【题型】解答题　【知识点】平面几何　【难度】easy
如图，$I$ 是 $\triangle ABC$ 内一点，$AI$ 的延长线交 $\triangle ABC$ 的外接圆于点 $D$。若 $DB = DI$，$\widehat{CD} = \widehat{BD}$。求证：$I$ 为 $\triangle ABC$ 的内心。

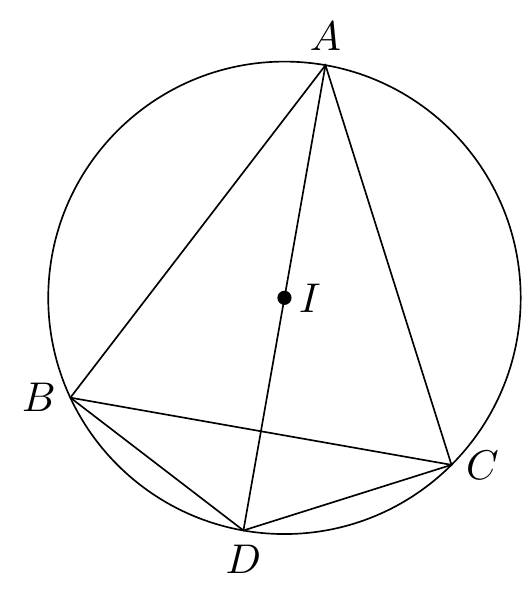
【解答】
证明：$\because \widehat{CD} = \widehat{BD}$，

$\therefore \angle DBC = \angle BAD$，$\angle BAD = \angle CAD$，即 $AD$ 平分 $\angle BAC$。

如图，连接 $BI$，

$\because DB = DI$，

$\therefore \angle IBD = \angle BID$。

$\because \angle BID$ 是 $\triangle ABI$ 的一个外角，

$\therefore \angle BID = \angle BAD + \angle ABI$，

$\therefore \angle IBD = \angle DBC + \angle CBI$，

$\therefore \angle ABI = \angle CBI$，即 $BI$ 平分 $\angle ABC$，

$\therefore I$ 为 $\triangle ABC$ 的内心。
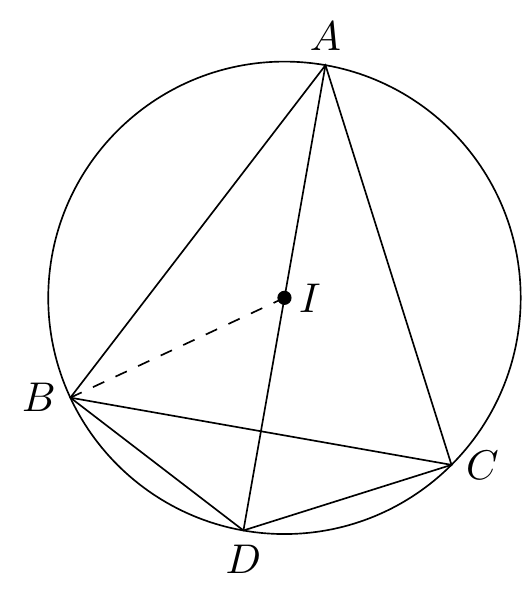